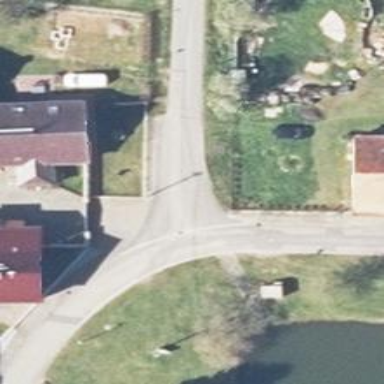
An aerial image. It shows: Smooth asphalt road in residential area.